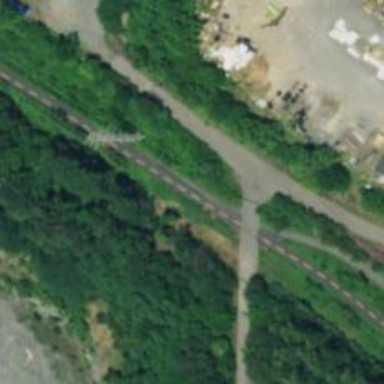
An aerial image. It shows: Asphalt cycleway running alongside abandoned railway track.